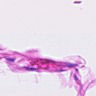
Metastatic tissue present: no